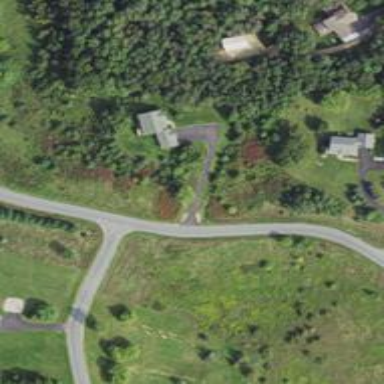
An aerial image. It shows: Driveway leading to service road.